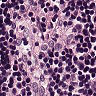
Metastatic tissue present: no